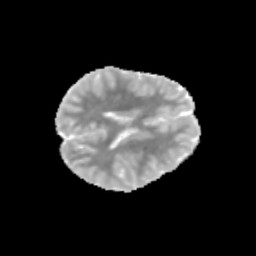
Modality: MD
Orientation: axial
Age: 10
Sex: female
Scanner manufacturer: siemens
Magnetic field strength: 3 T
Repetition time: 3.8 s
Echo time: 0.07 s